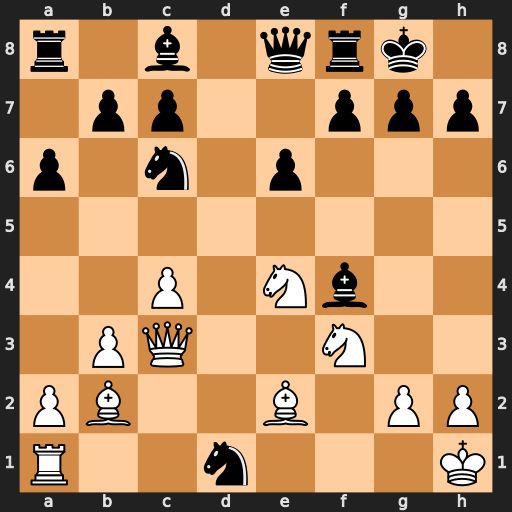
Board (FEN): r1b1qrk1/1pp2ppp/p1n1p3/8/2P1Nb2/1PQ2N2/PB2B1PP/R2n3K
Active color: w
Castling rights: -
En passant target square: -
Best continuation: Qxg7#